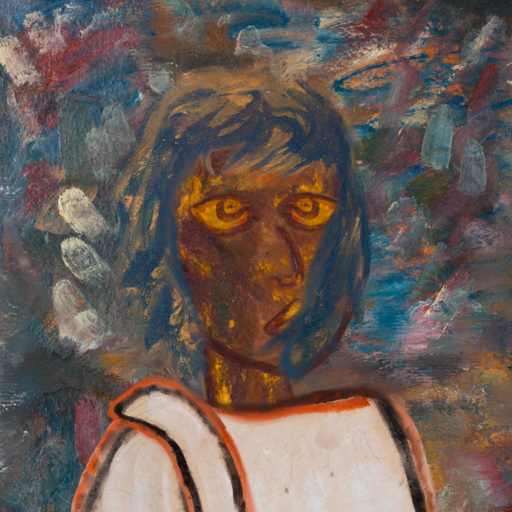
Background: Boggyland, Head And Neck Side: Comrade, Face Side: Comrade, Bust: Roy_Bahadur, Hair Side: In_The_Sun, Head Accessory: Blank, Second Necklace: Blank, Necklace: Blank, Baby: Blank